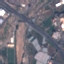
Land use / land cover class: Highway